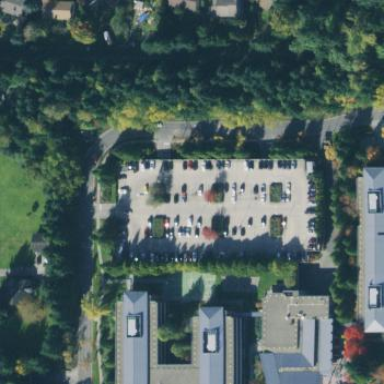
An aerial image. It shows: Parking area.